【题型】选择题　【知识点】解析几何　【难度】medium
已知$F$是椭圆$C:\dfrac{x^2}{4}+\dfrac{y^2}{3}=1$的左焦点，经过坐标原点的直线与$C$交于$P,Q$两点，若$|PF|=2|QF|$，则$|PQ|=$（ ）
A．$\dfrac{10}{3}$ \qquad B．$\dfrac{2\sqrt{30}}{3}$ \qquad C．$\dfrac{2\sqrt{31}}{3}$ \qquad D．$\dfrac{8\sqrt{2}}{3}$

\vspace{0.2cm}
【解答】

\noindent \textbf{【答案】} C

\vspace{0.2cm}
\noindent \textbf{【分析】} 根据椭圆定义求出$|PF'|=|QF|=\dfrac{4}{3}$，$|PF|=\dfrac{8}{3}$后，再利用余弦定理解三角形计算即可求解.

\vspace{0.2cm}
\noindent \textbf{【详解】} 设$F'$为$C$的右焦点，连接$PF'$，$QF'$，如图，则四边形$PFQF'$为平行四边形，
$\therefore |QF'|=|PF'|$，由椭圆定义知，$|PF|+|PF'|=2|QF|+|QF|=4$，
$\therefore |PF'|=|QF|=\dfrac{4}{3}$，$|PF|=\dfrac{8}{3}$，
在$\triangle PFF'$中，
$\cos\angle FPF'=\dfrac{|PF|^2+|PF'|^2-|FF'|^2}{2|PF||PF'|}=\dfrac{\left(\dfrac{8}{3}\right)^2+\left(\dfrac{4}{3}\right)^2-2^2}{2\times\dfrac{8}{3}\times\dfrac{4}{3}}=\dfrac{11}{16}$，
$\therefore \cos\angle QFP=\cos(\pi-\angle FPF')=-\cos\angle FPF'=-\dfrac{11}{16}$，
在$\triangle PQF$中，
$|PQ|=\sqrt{|PF|^2+|QF|^2-2|PF||QF|\cos\angle PFQ}=\sqrt{\left(\dfrac{8}{3}\right)^2+\left(\dfrac{4}{3}\right)^2-2\times\dfrac{8}{3}\times\dfrac{4}{3}\times\left(-\dfrac{11}{16}\right)}=\dfrac{2\sqrt{31}}{3}$.
故选：C.

\vspace{0.2cm}

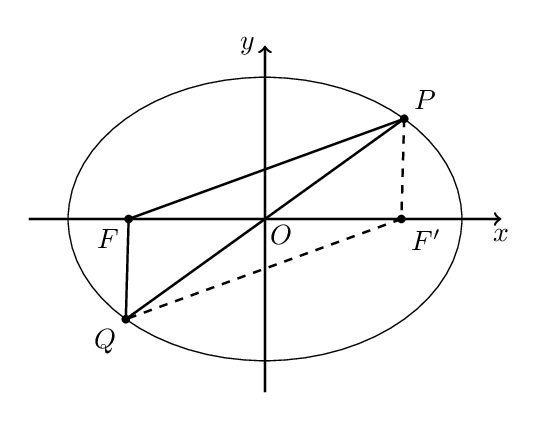